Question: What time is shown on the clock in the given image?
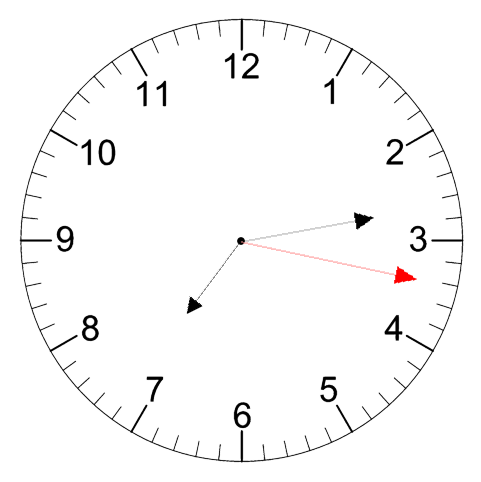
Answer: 07:13:17